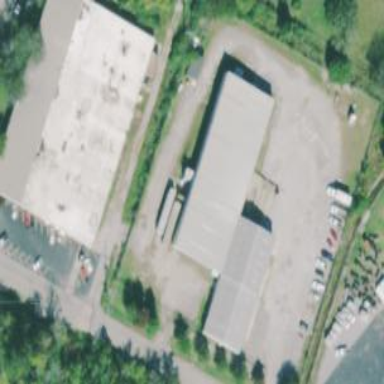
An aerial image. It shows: Warehouse building.